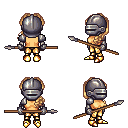
a pixel art fantasy rpg character, female body template, human, tanned skin, steel arm armor, gold greaves, light blonde princess hairstyle, metal helm, metal gloves, gold boots, spear, four views (front, back, left, right), 2x2 character sprite sheet, small pixel art, hard edges, no anti-aliasing